Question: I am trying to implement a Jtable which includes three check-box tables like this:

Can you tell me how to set a single selection group of checkboxes which only allows 1 selected check-box in a single row at any time?
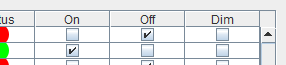
Answer: I know of nothing out-of-the-box for doing this. I'd have a TableModelListener check these columns every time a change is made and call setValueAt on the checkboxes as needed.